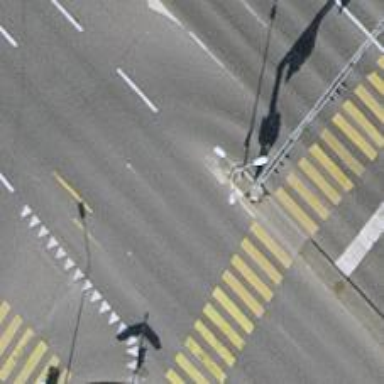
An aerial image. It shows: Crossing with traffic signals.